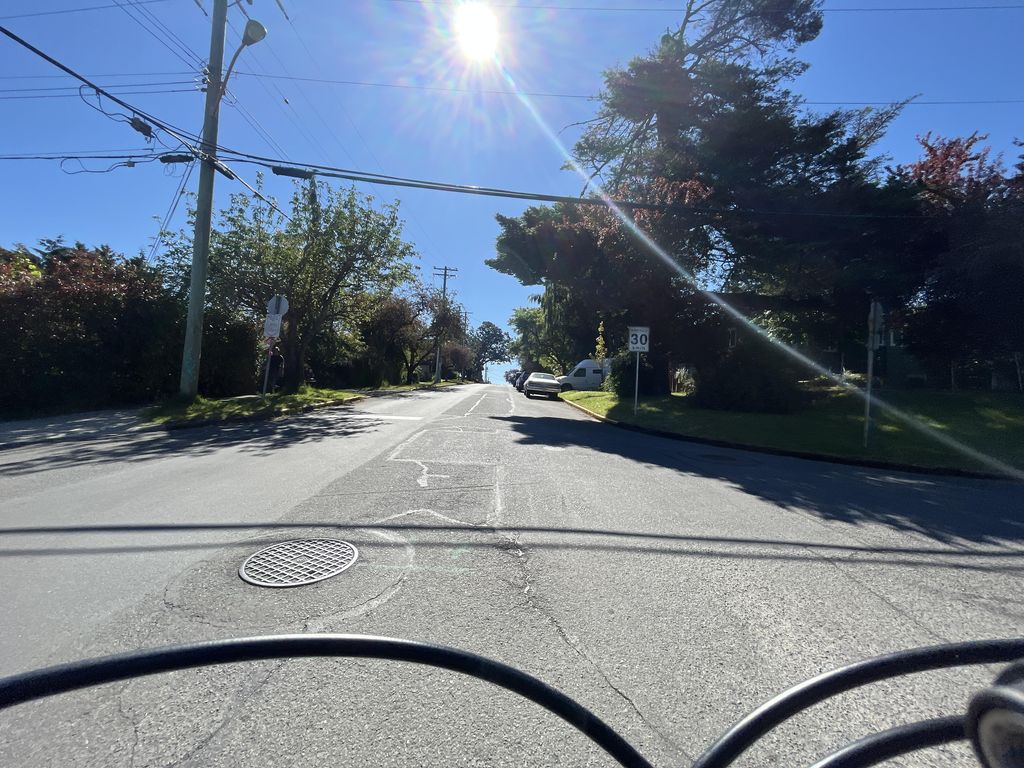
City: victoria